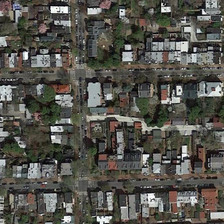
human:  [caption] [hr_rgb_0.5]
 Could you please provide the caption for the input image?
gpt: many buildings and green trees are in a dense residential area .

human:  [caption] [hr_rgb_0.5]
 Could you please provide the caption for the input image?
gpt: many buildings and green trees are in a dense residential area .

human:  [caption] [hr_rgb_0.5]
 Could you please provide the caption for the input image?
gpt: many buildings and green trees are in a dense residential area .

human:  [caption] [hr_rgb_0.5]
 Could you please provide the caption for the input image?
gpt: many buildings and green trees are in a dense residential area .

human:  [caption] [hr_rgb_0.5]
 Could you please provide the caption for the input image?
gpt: many buildings and green trees are in a dense residential area .